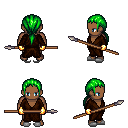
a pixel art fantasy rpg character, male body template, human, dark skin, brown robe, metal pants, green ponytail hairstyle, gold gloves, white slippers, spear, four views (front, back, left, right), 2x2 character sprite sheet, small pixel art, hard edges, no anti-aliasing